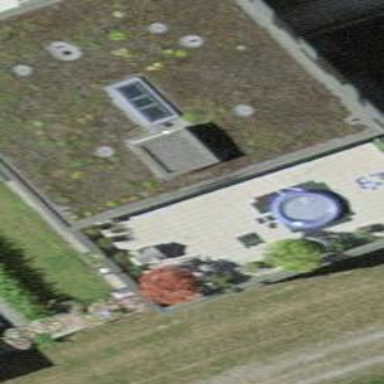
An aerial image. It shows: Apartment building with flat roof.